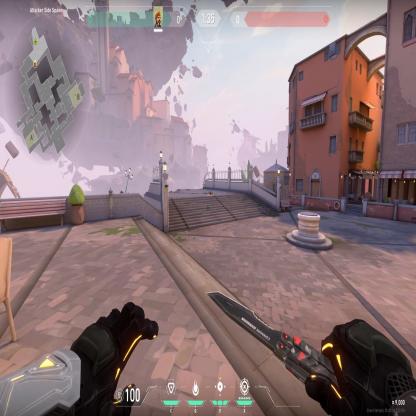
Label: dropped spike